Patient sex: F
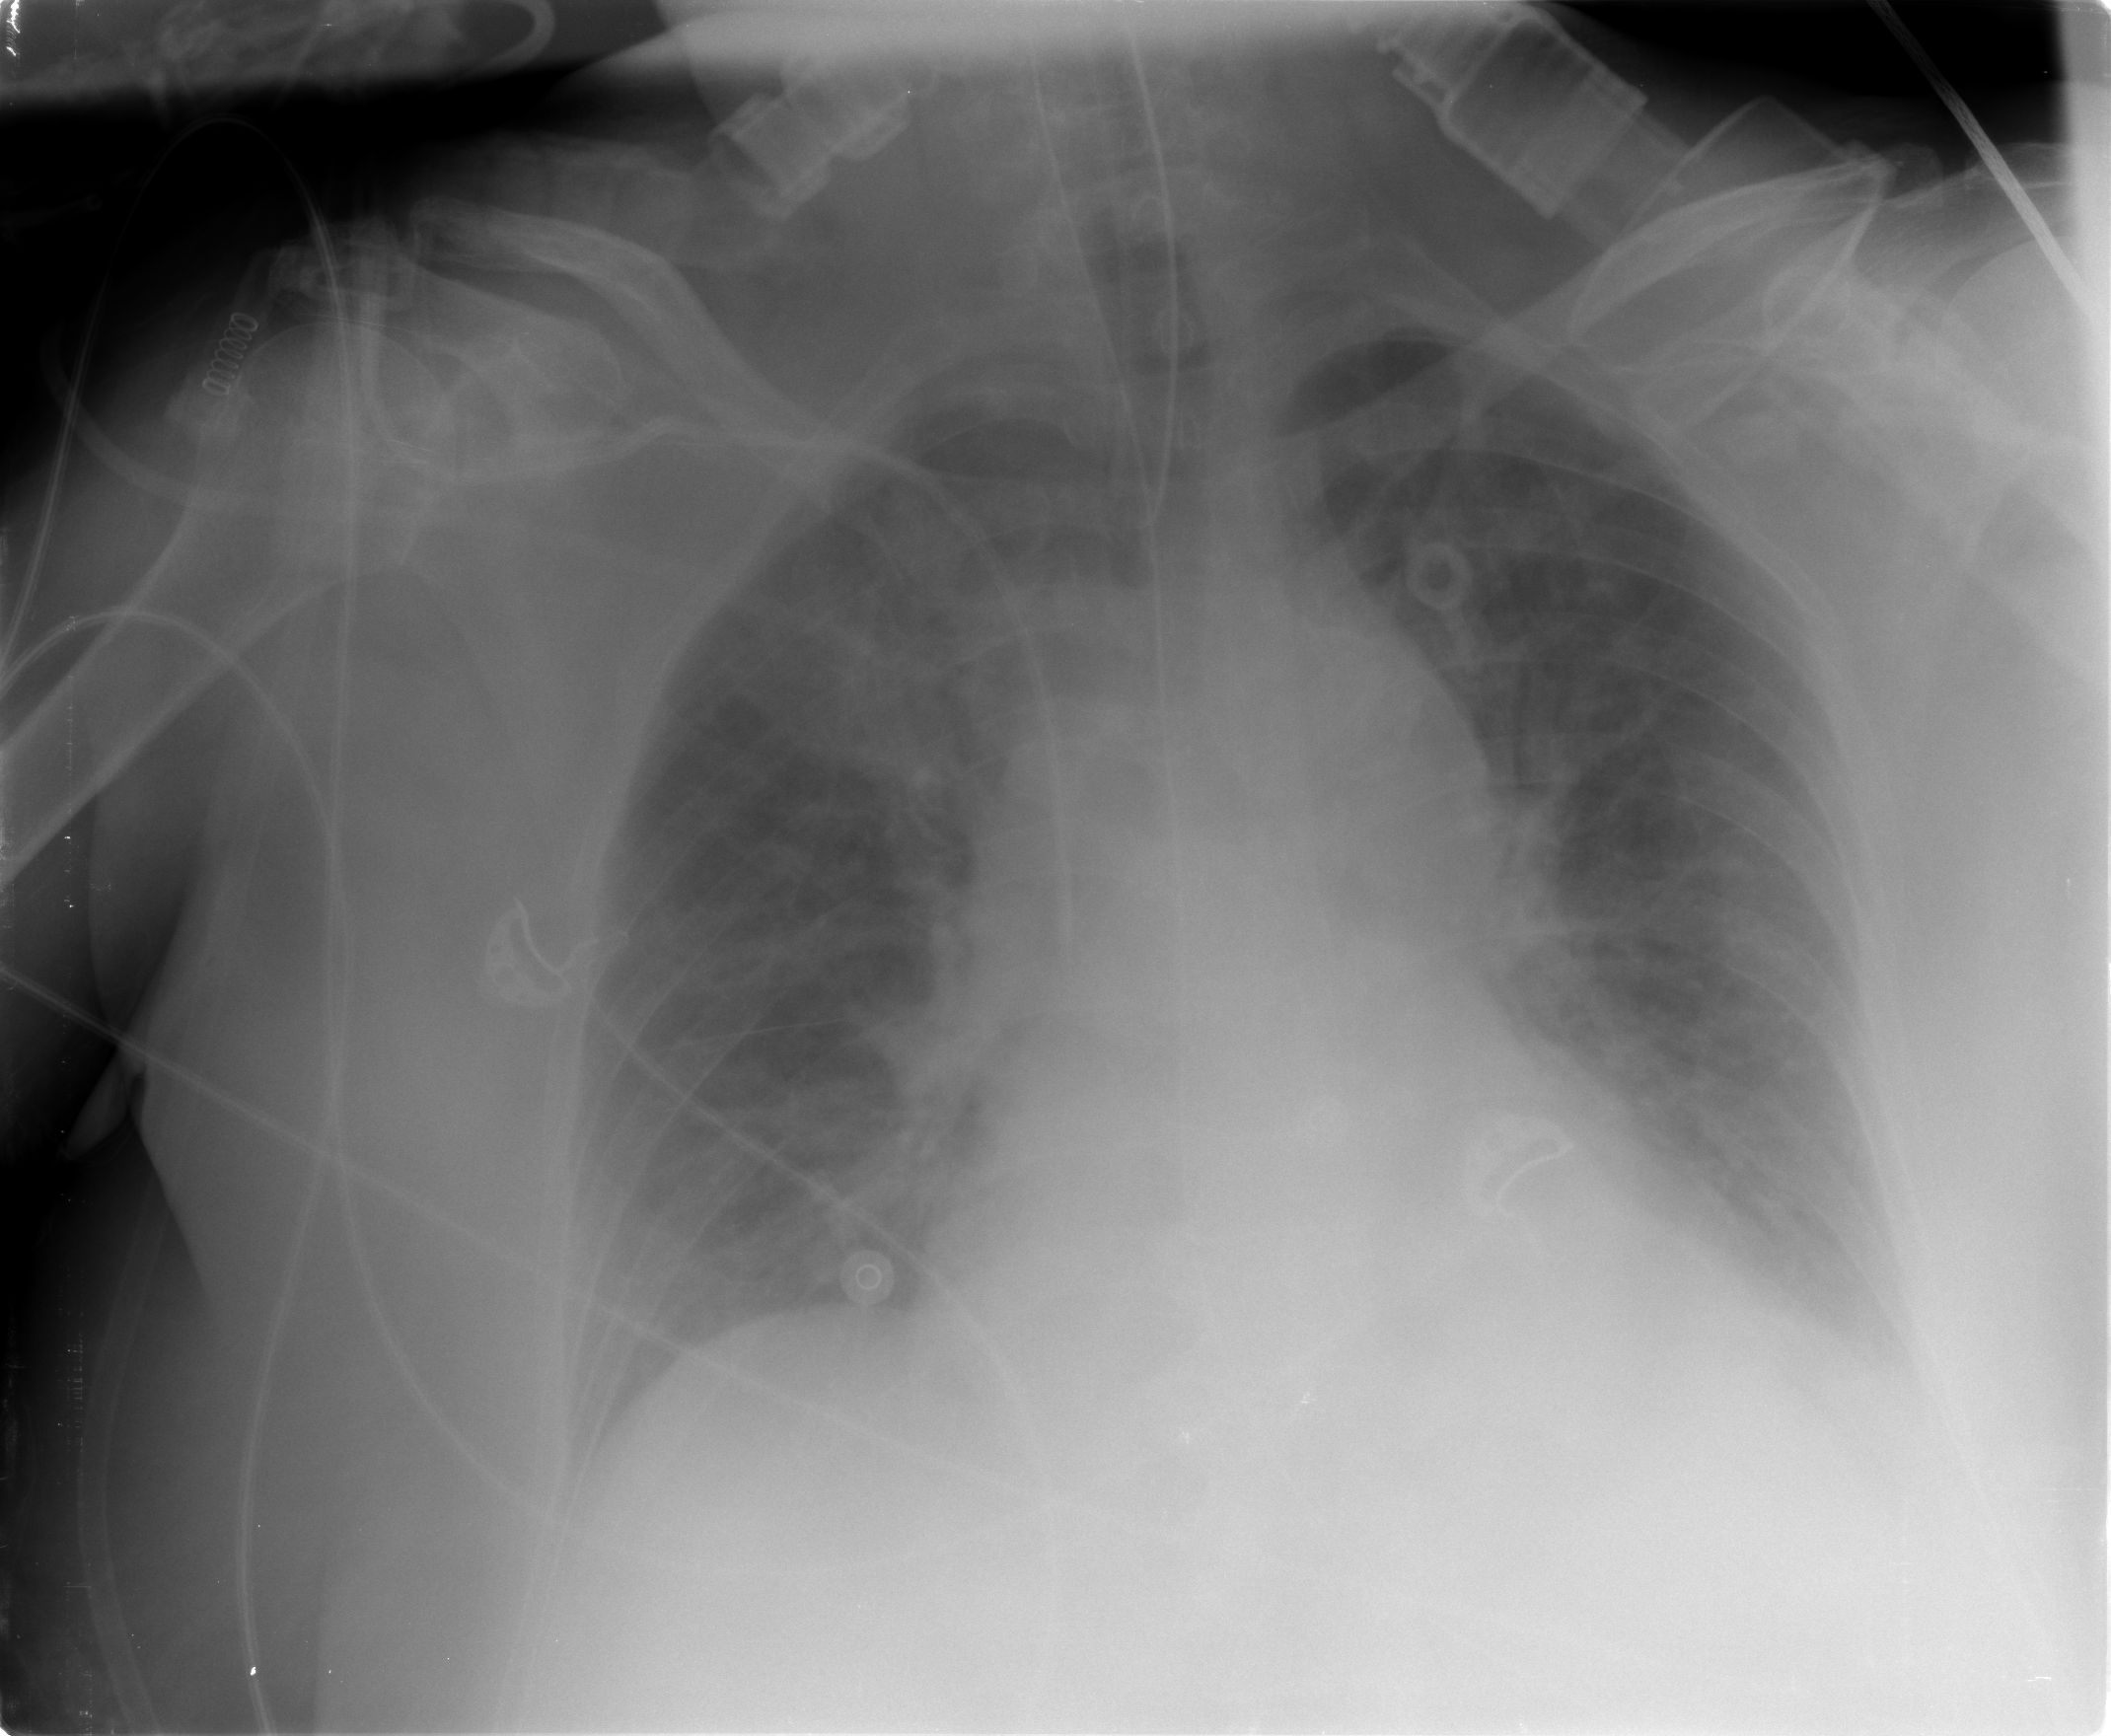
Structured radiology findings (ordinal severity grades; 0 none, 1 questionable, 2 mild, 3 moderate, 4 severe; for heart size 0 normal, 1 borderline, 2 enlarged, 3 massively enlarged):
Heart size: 2
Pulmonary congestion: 2
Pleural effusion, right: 0
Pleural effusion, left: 2
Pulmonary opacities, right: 2
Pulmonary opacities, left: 2
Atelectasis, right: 3
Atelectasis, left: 2